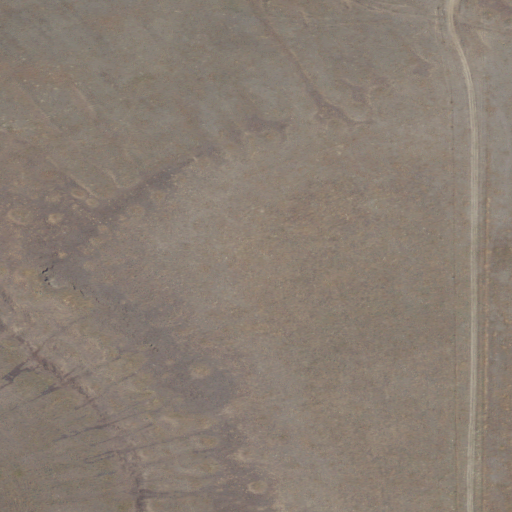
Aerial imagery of mountain in Oregon named Franklin Hill containing grassland, open development, and shrub